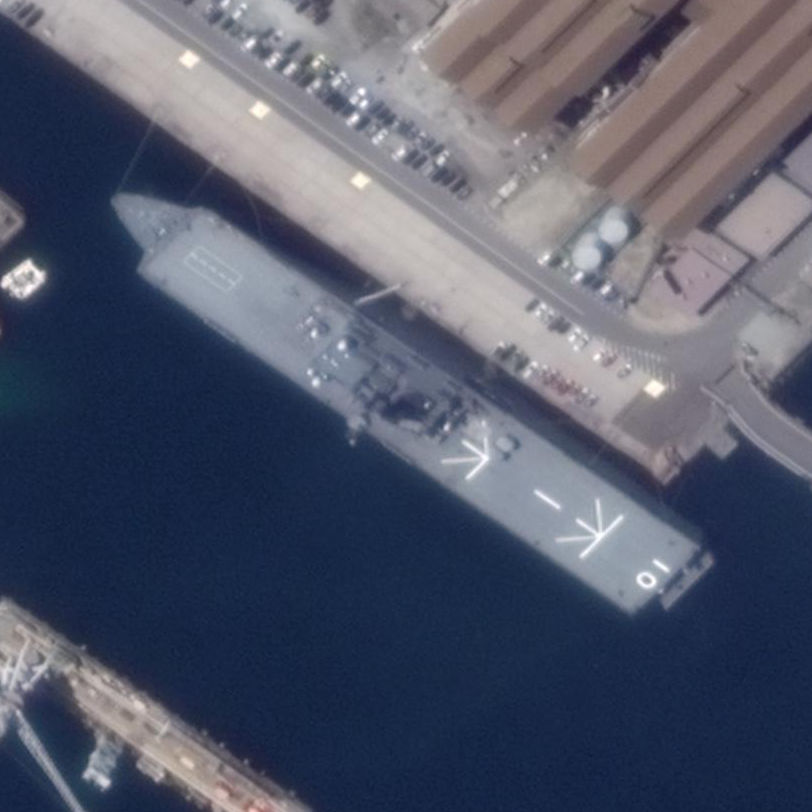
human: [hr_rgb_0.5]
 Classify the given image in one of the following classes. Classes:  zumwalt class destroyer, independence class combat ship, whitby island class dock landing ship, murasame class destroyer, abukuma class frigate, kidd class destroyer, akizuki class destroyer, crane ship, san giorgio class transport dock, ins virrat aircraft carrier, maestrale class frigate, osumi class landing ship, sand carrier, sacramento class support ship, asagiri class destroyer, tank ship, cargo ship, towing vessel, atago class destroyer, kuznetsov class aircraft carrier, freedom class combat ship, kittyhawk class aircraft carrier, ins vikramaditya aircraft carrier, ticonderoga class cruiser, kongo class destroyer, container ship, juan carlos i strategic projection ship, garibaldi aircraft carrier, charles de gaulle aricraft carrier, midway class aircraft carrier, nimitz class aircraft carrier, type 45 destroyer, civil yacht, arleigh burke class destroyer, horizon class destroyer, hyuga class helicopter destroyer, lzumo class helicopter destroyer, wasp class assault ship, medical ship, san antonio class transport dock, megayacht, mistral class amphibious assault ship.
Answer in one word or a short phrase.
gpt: Osumi class landing ship